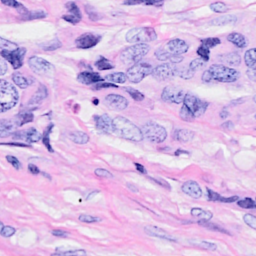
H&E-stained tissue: Breast